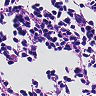
Metastatic tissue present: no